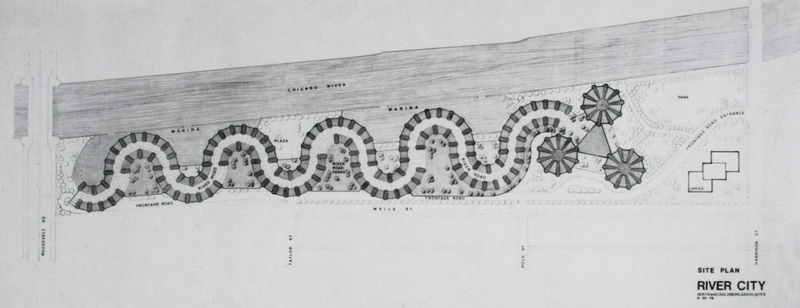
Titel: 1.Planungsphase
Künstler: Bertrand Goldberg
Standort: Chicago
Institution: River City
Schlagwörter: weiß, fluss, grau, schwarz, zeichnung, architektur, grafik, graphik, schraffur, schwarzweiß, entwurf, mäander, aufriss, chicago, schlangenform